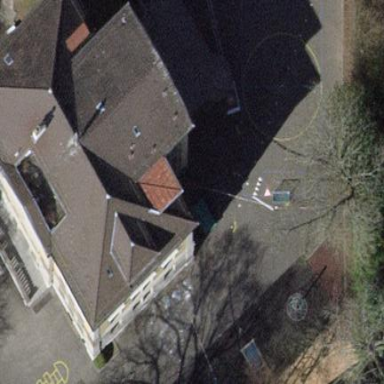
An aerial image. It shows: View of roof of building.